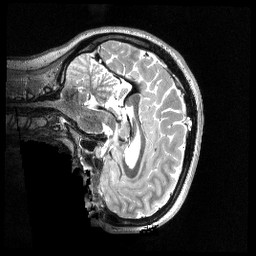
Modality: T2w
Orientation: sagittal
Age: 22
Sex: female
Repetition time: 3.2 s
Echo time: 0.563 s